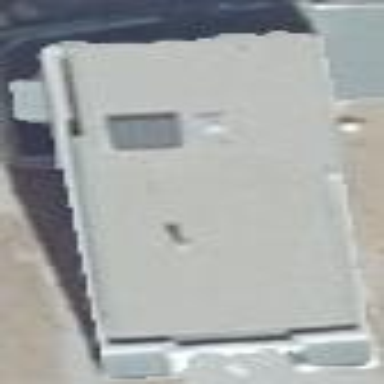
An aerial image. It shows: Part of building with flat roof. The building has white color while the roof is gray and made of tar paper.